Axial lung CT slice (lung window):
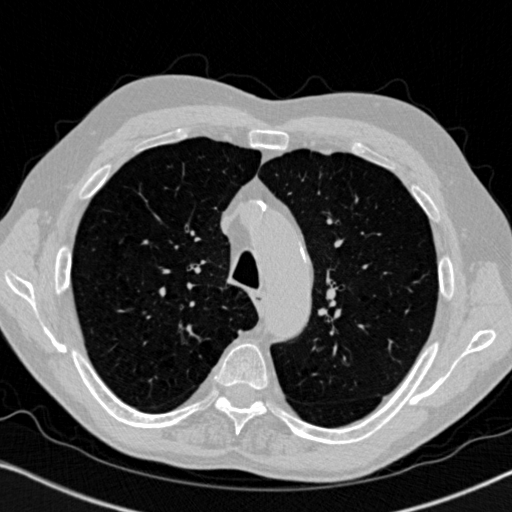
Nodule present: no